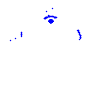
Particle: electron